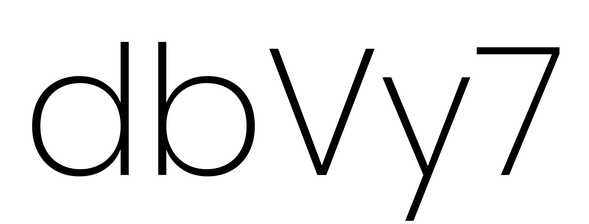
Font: Poppins-ExtraLight